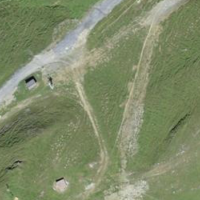
EUNIS habitat code: 23
Species observed at this site:
Plantago alpina
Saxifraga paniculata
Anthyllis vulneraria
Gentiana verna
Anthus spinoletta